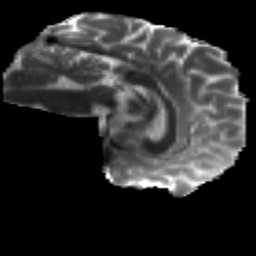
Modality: T2w
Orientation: sagittal
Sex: male
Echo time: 0.114 s